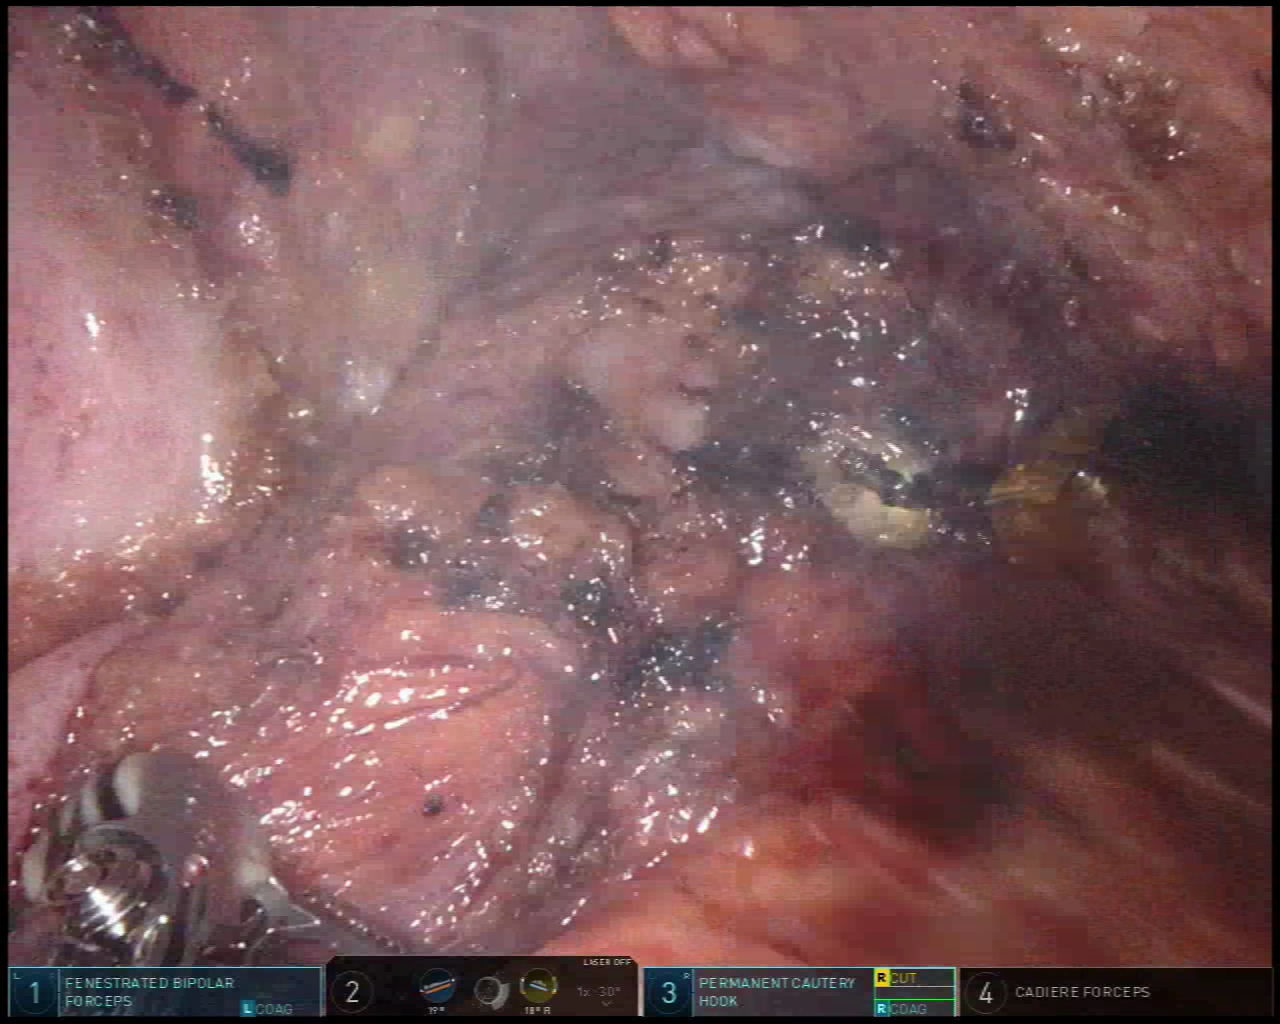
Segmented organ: vesicular_glands
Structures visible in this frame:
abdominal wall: no
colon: no
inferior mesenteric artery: no
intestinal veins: no
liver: no
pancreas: no
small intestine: no
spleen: no
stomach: no
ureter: no
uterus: no
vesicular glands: yes